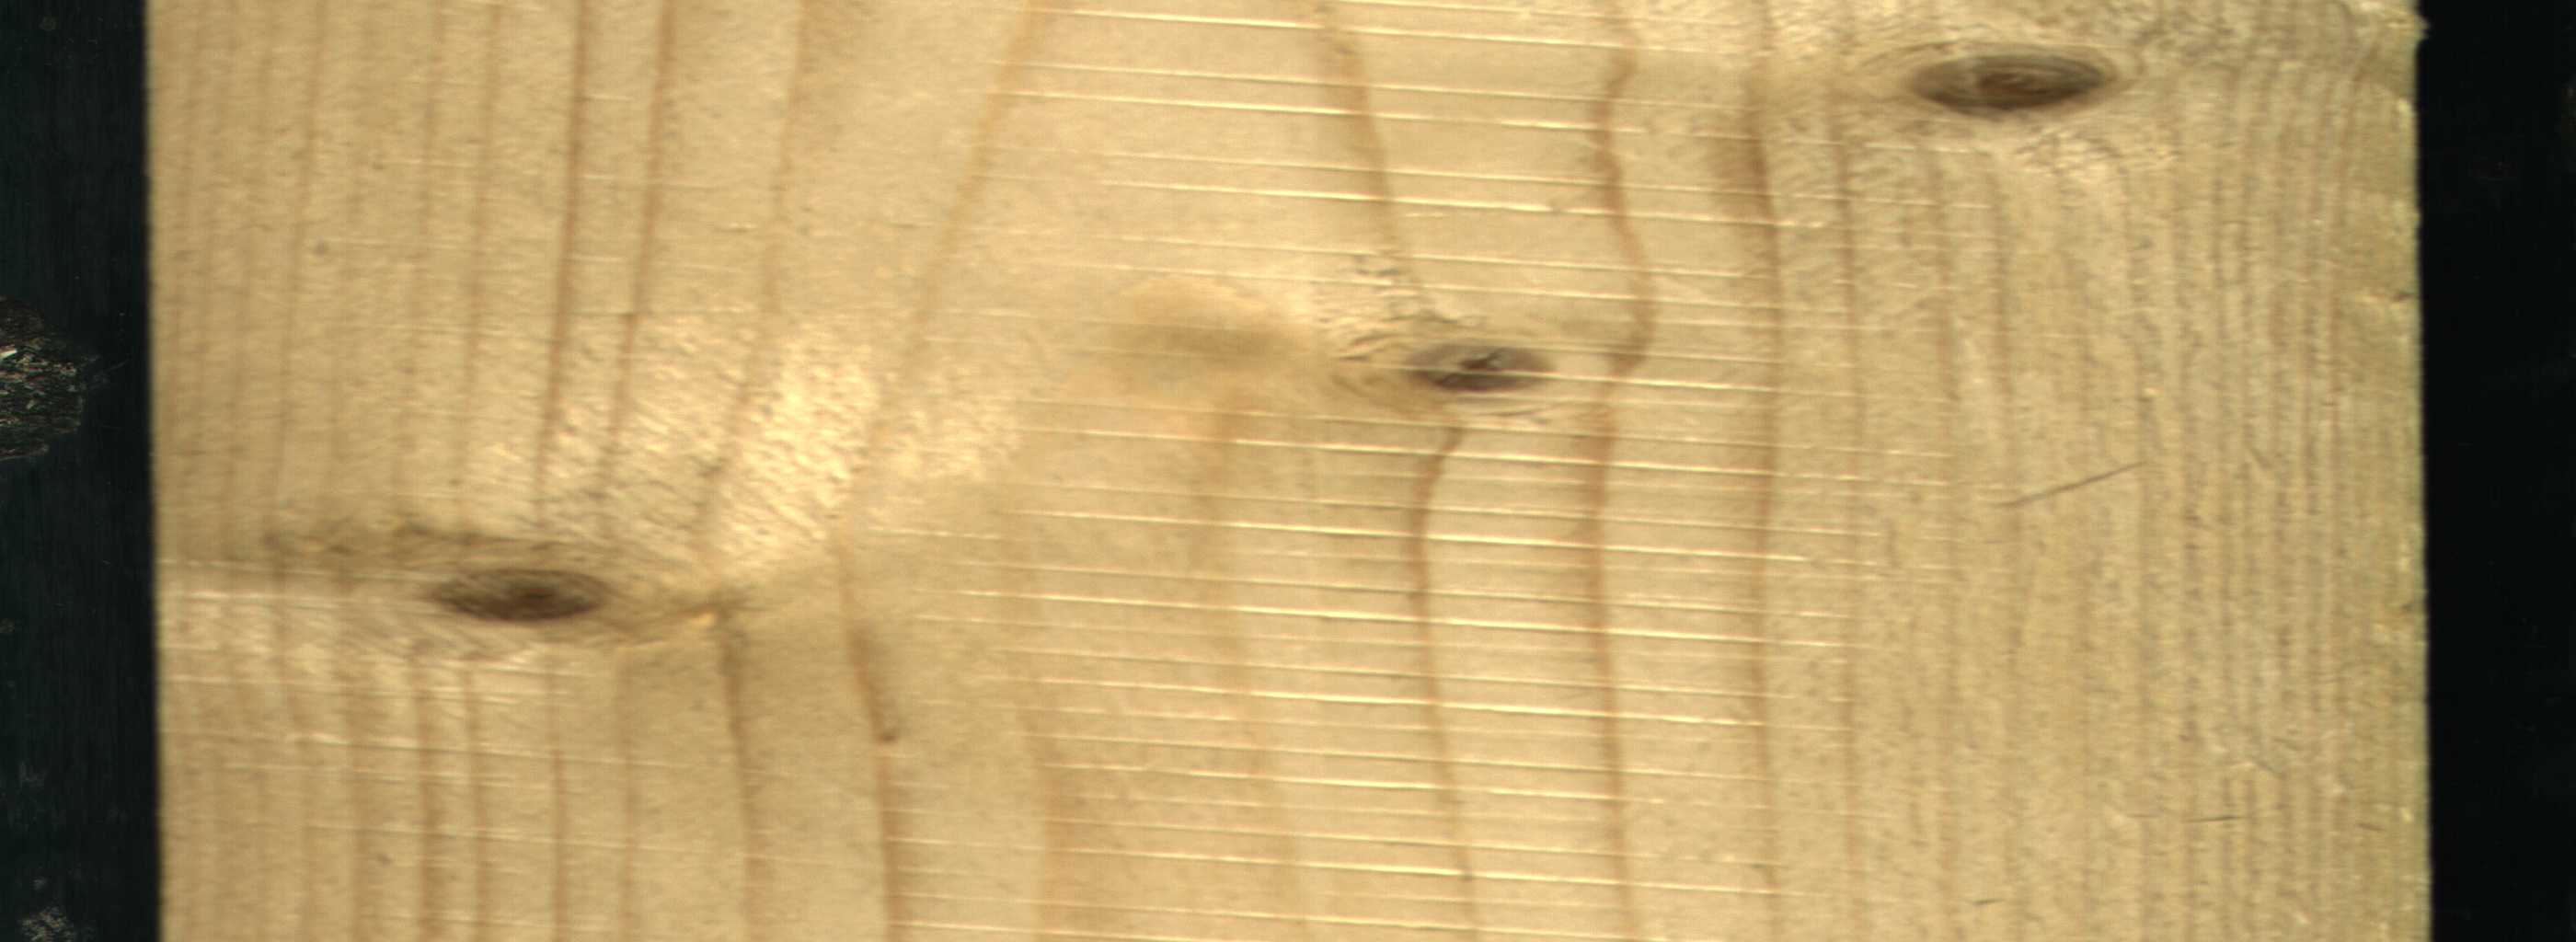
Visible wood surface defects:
Live_Knot
Live_Knot
Live_Knot